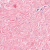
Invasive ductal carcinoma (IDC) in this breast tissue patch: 0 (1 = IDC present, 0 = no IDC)